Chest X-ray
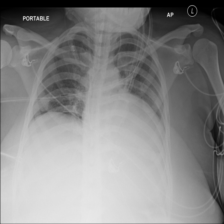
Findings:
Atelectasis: negative
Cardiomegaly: negative
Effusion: negative
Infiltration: negative
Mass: negative
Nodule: negative
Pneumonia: negative
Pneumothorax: negative
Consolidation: negative
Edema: negative
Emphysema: negative
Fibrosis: negative
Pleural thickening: negative
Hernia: negative